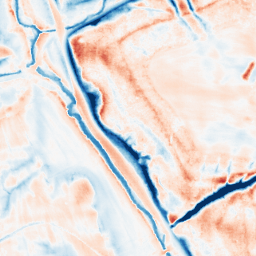
Category: edge_preserving
Decomposition family: guided
Decomposition parameters: radius: 8
eps: 0.1
Upsampling method: sinc_blackman
Upsampling parameters: scale: 4
kernel_size: 8
Upsampling scale: 4